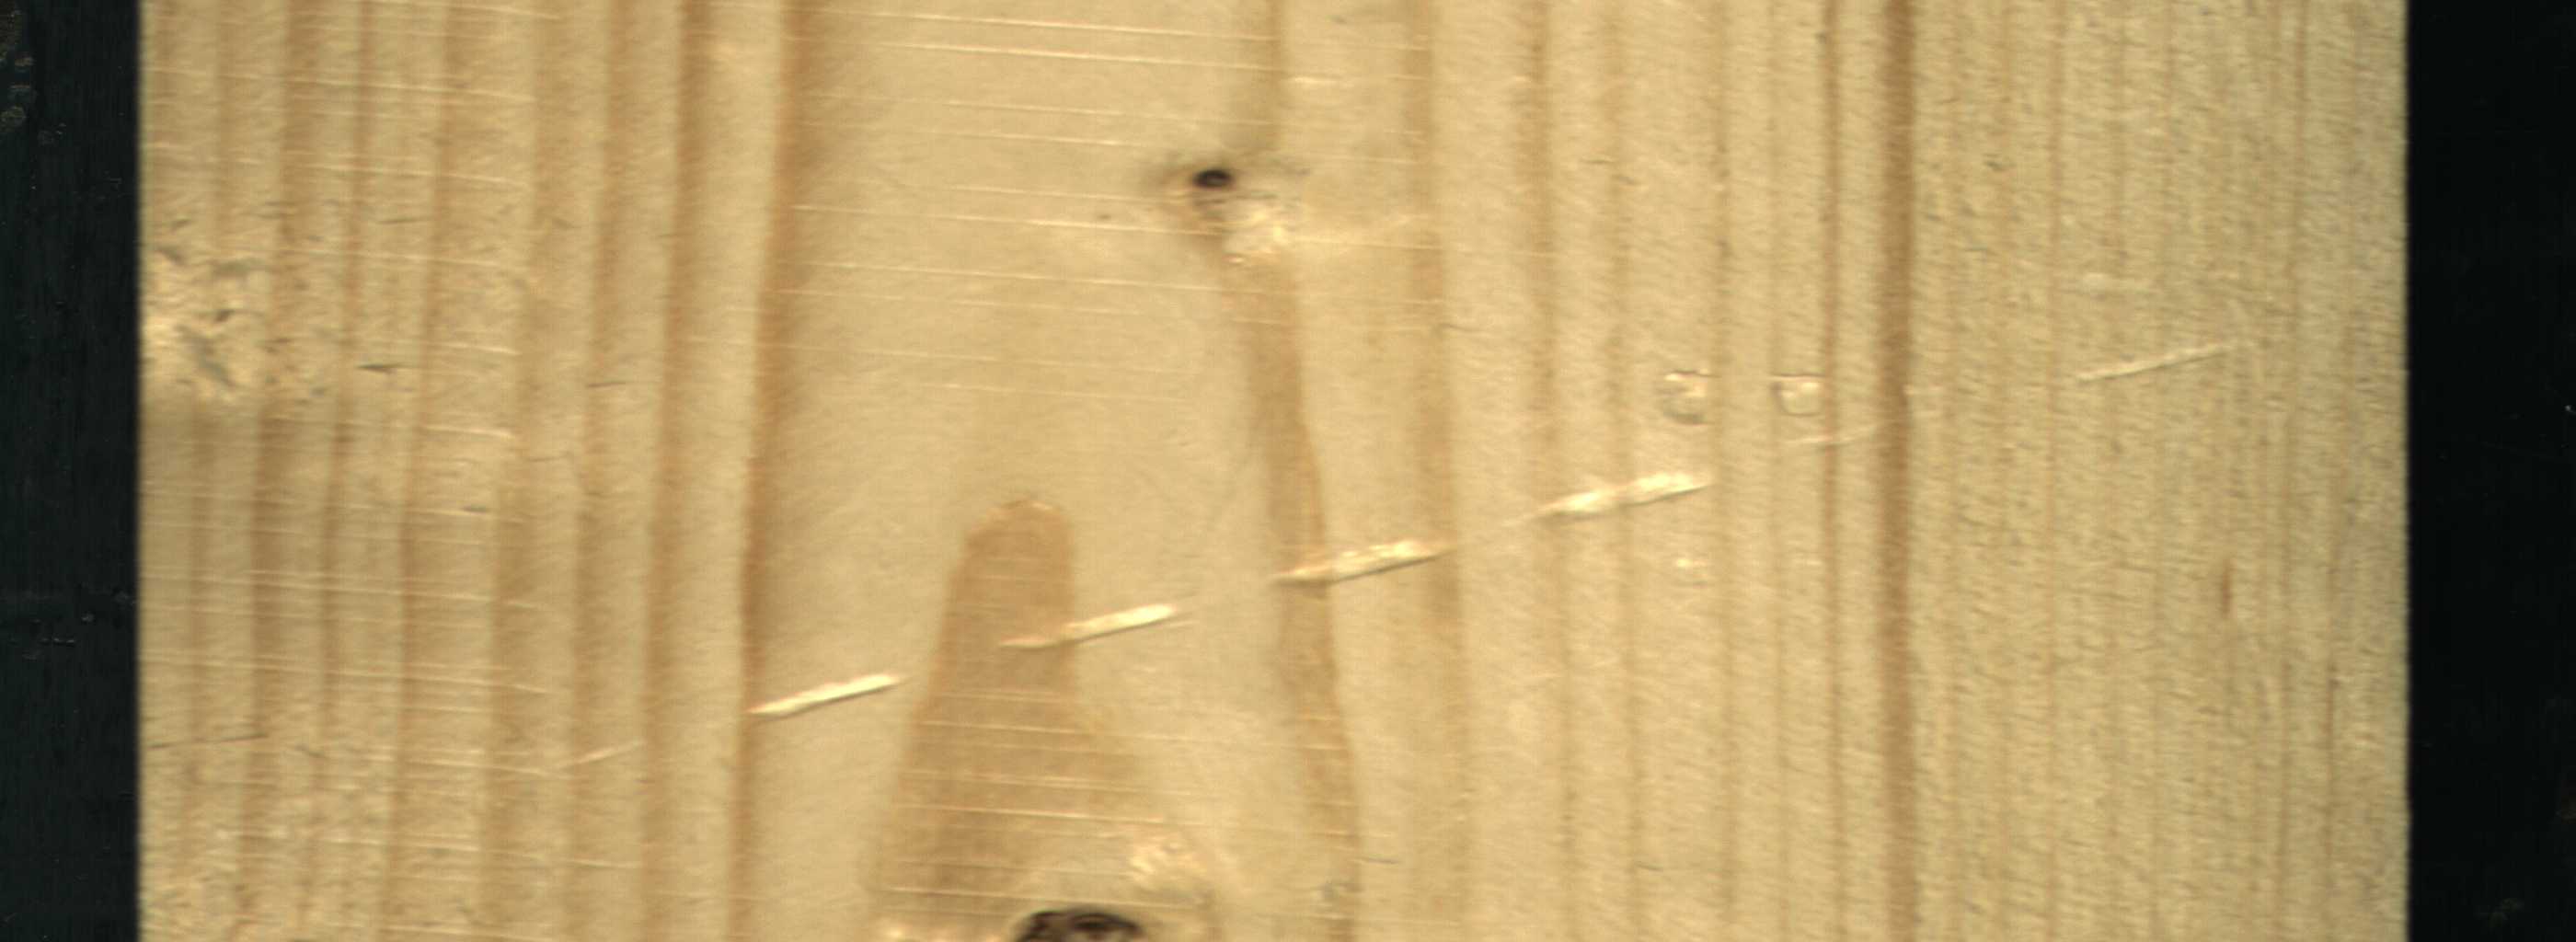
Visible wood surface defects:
Dead_Knot
Dead_Knot